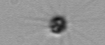
Label: Calciopappus